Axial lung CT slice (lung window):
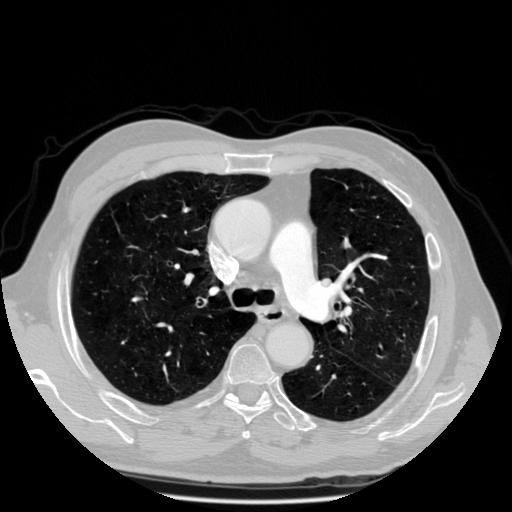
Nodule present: no